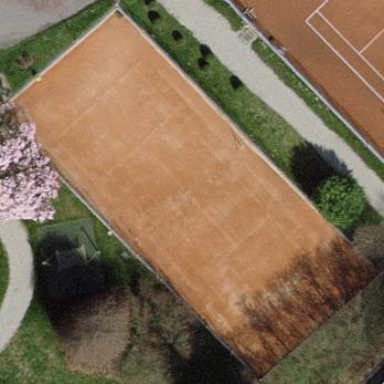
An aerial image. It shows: Tennis court on pitch.